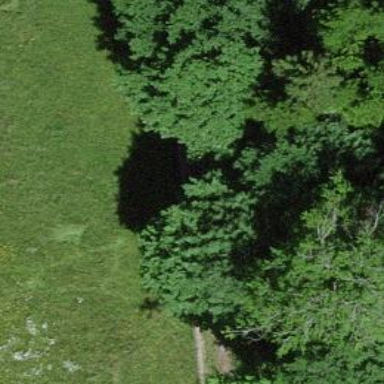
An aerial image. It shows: Unpaved track road.